Interaction volume radius: 10 \u00c5
Interaction volume height: 10 \u00c5
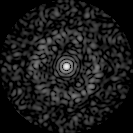
Disorder parameter: 0.831